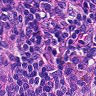
Metastatic tissue present: no